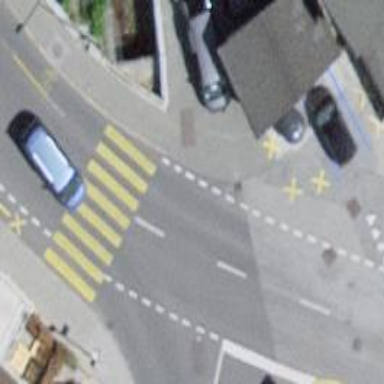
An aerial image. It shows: Kerb barrier.